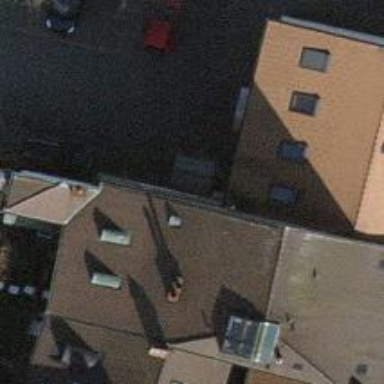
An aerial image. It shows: Shed designated as bicycle parking facility.